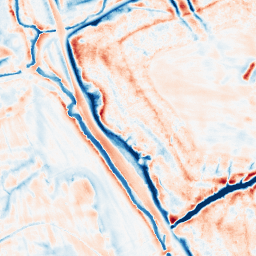
Category: edge_preserving
Decomposition family: bilateral
Decomposition parameters: d: 21
sigma_color: 100
sigma_space: 100
Upsampling method: bspline
Upsampling parameters: scale: 4
Upsampling scale: 4